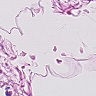
Metastatic tissue present: no